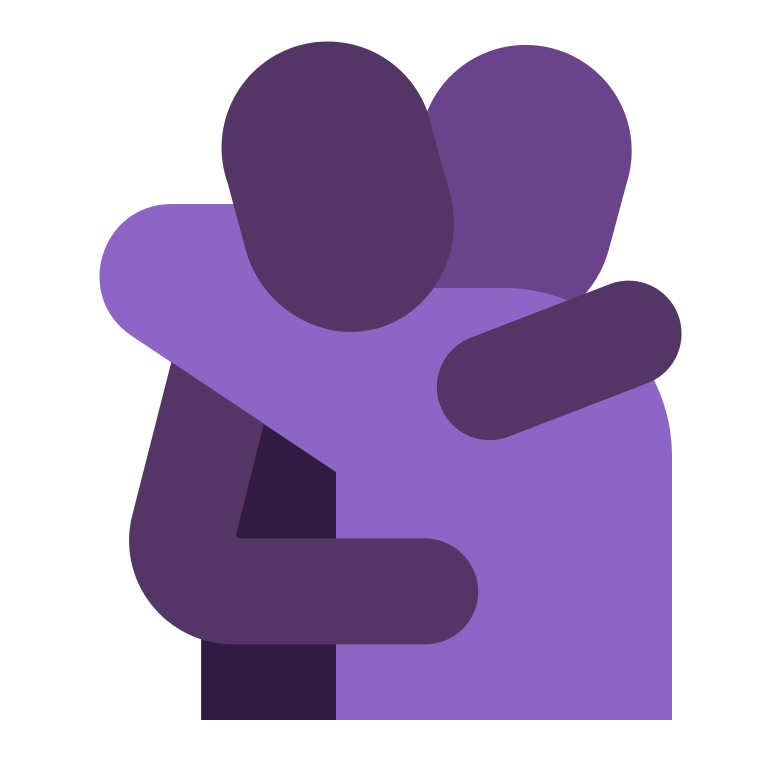
people hugging flat